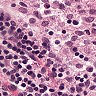
Metastatic tissue present: no